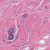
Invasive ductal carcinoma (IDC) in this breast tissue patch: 0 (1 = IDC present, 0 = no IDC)